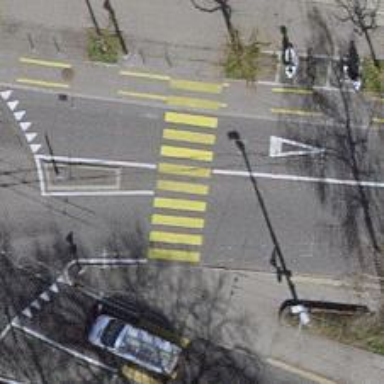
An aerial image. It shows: Marked crossing on footway with clear markings.